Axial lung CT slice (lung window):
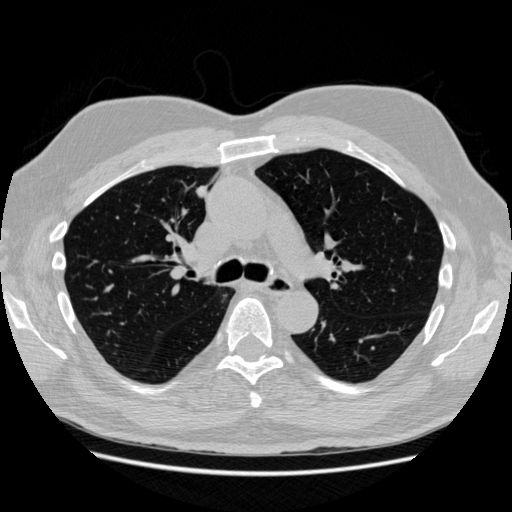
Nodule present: yes
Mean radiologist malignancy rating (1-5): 2.5